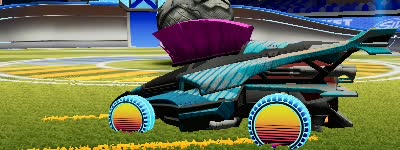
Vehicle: aftershock